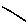
Label: line